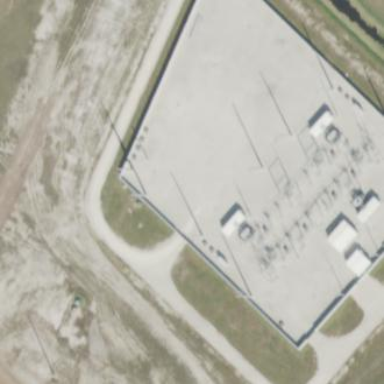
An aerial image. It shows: Distribution substation surrounded by fence.